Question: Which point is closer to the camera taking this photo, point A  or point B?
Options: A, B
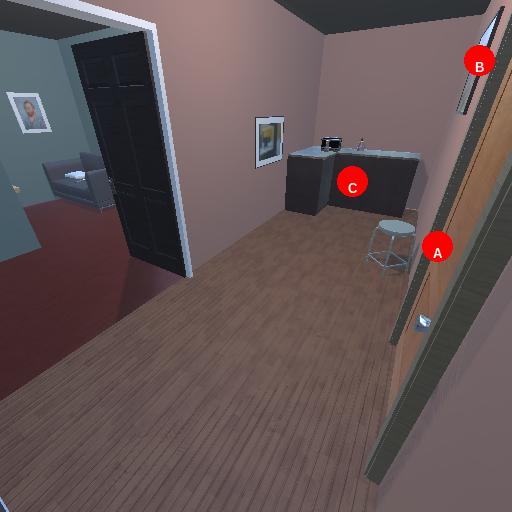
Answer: A